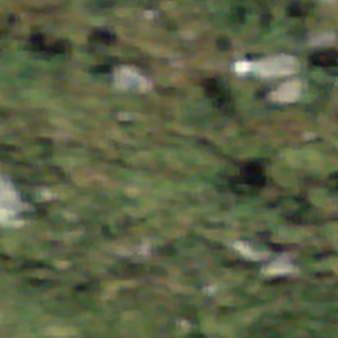
Label: other